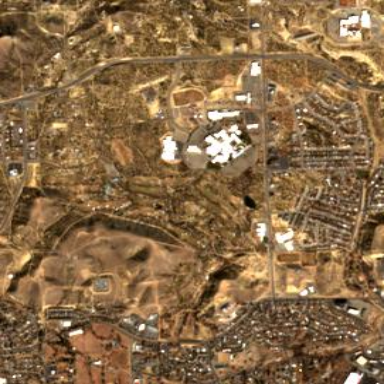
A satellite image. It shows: College campus surrounded by scrub vegetation.